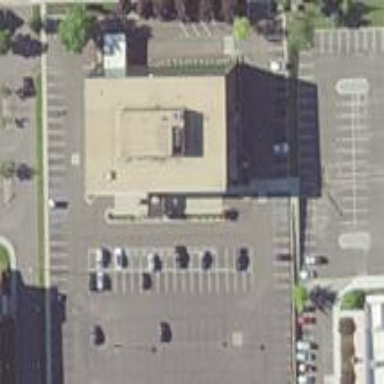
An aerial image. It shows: Parking area with surface.